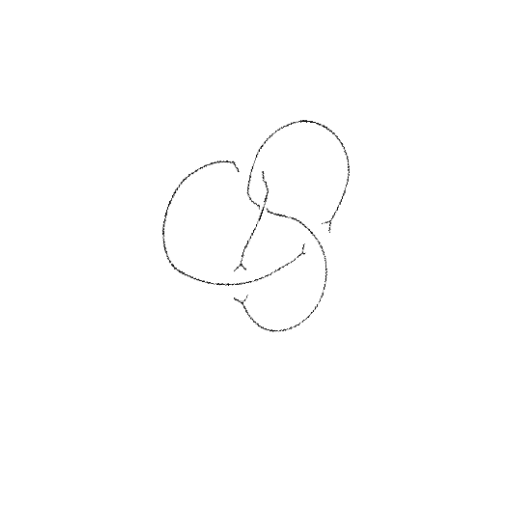
Crossing number: 4